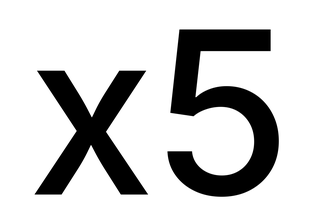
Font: Inter_Medium